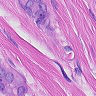
Metastatic tissue present: yes